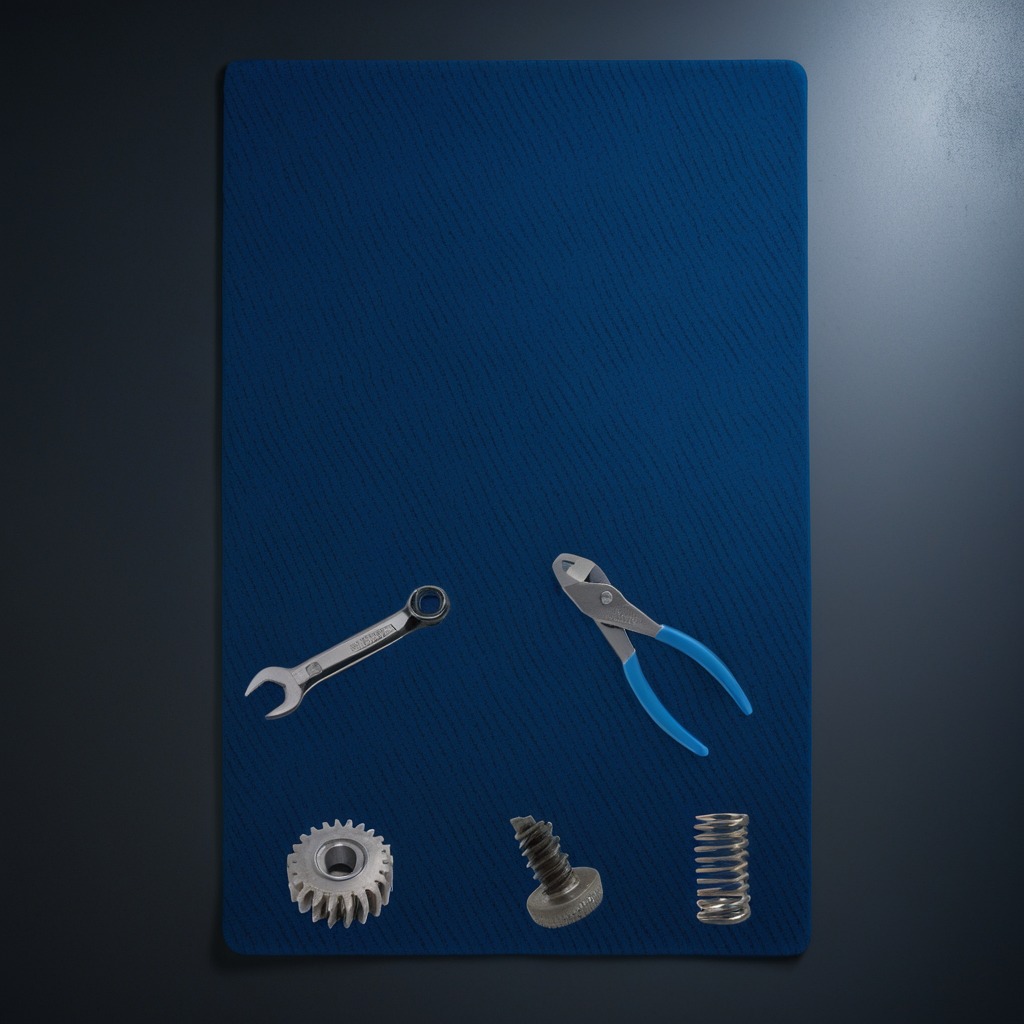
A steel gear with teeth, a metal machine screw, a pair of pliers, a coiled metal spring, and a wrench are lying on the clean granite tabletop.